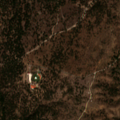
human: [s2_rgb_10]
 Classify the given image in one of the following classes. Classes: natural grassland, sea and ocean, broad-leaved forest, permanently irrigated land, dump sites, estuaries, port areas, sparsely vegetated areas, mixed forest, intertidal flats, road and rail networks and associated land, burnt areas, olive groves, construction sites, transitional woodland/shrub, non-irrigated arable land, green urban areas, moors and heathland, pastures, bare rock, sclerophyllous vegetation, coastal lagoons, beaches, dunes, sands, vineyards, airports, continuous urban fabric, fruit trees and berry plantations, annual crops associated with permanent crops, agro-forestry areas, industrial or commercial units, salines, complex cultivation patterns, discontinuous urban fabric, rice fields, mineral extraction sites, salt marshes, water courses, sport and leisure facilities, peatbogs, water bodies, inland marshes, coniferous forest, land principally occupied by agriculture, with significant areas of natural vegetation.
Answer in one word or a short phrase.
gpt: agro-forestry areas, broad-leaved forest, transitional woodland/shrub